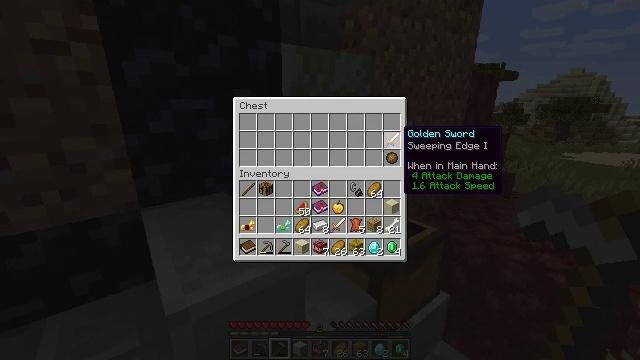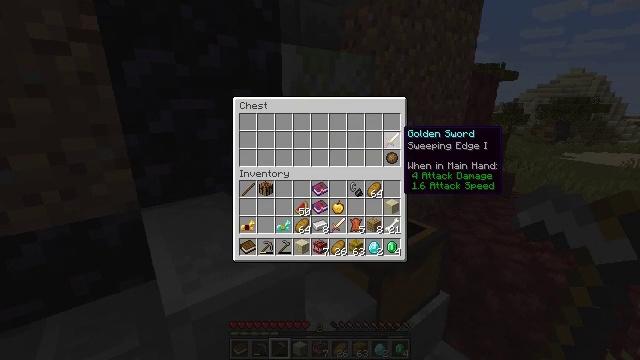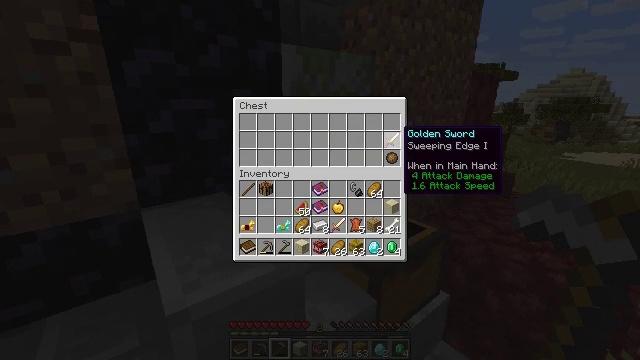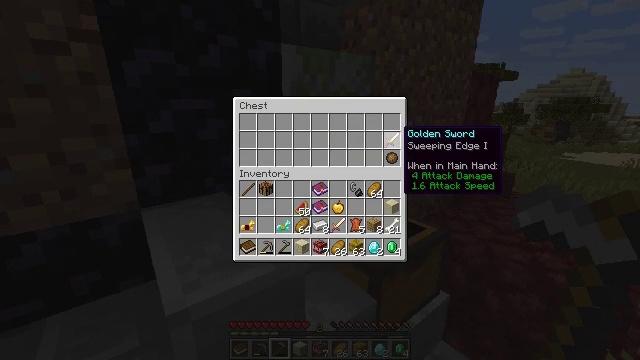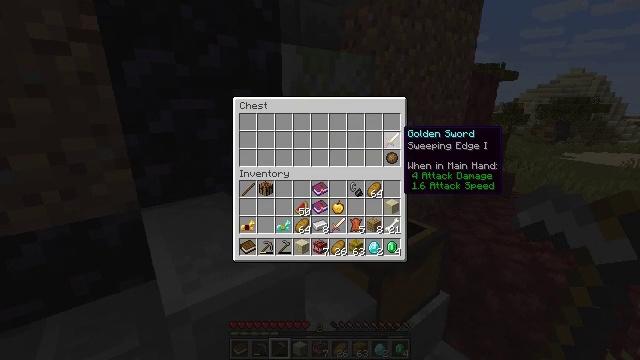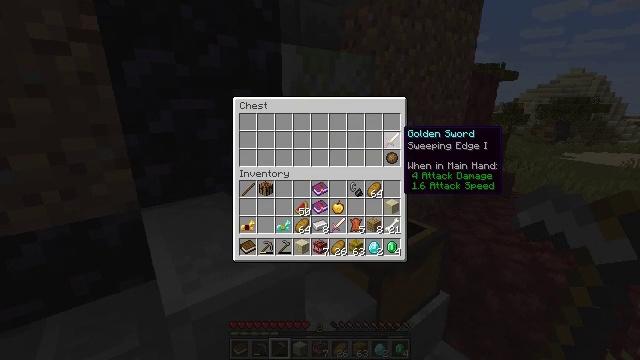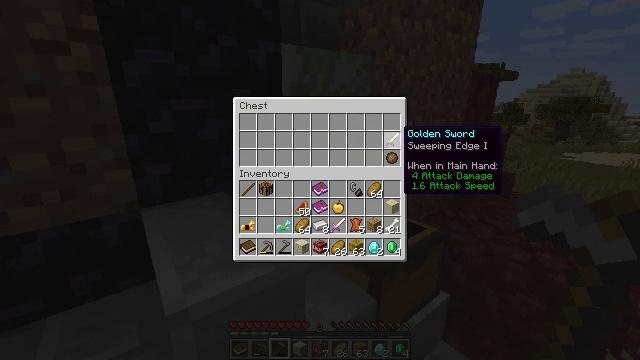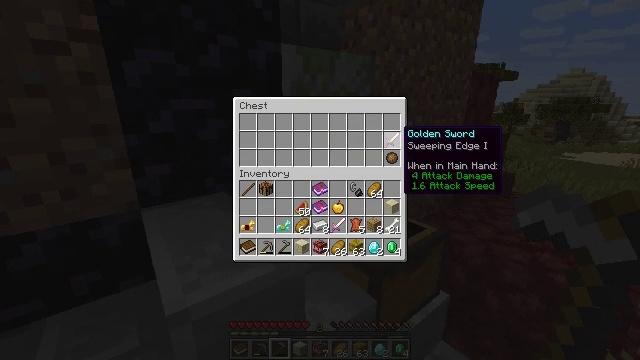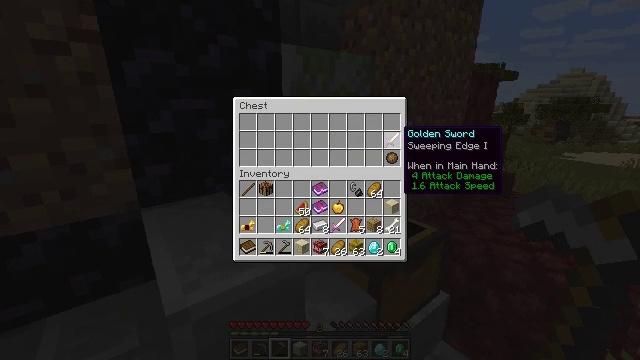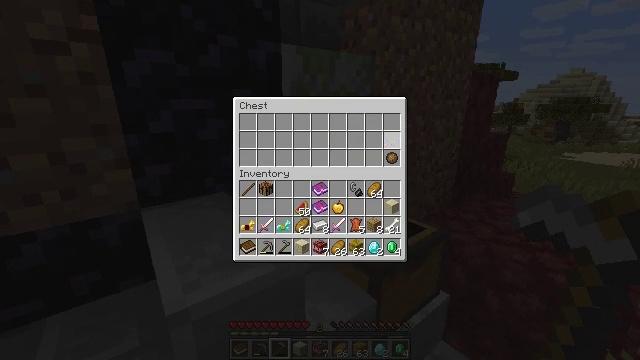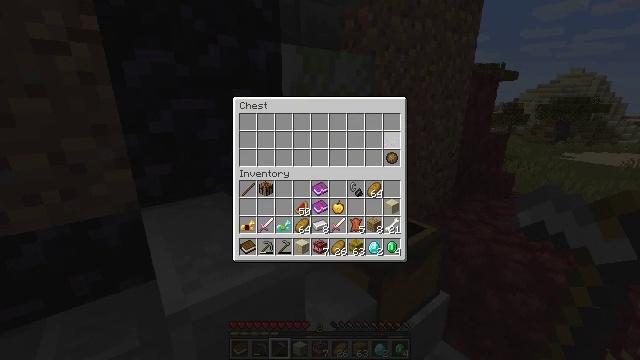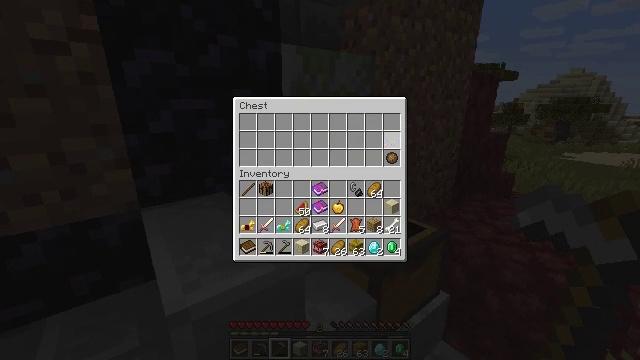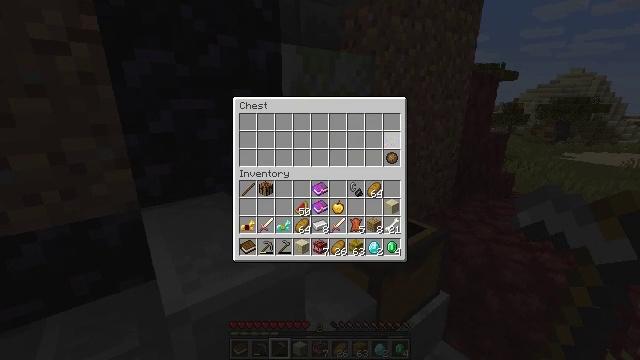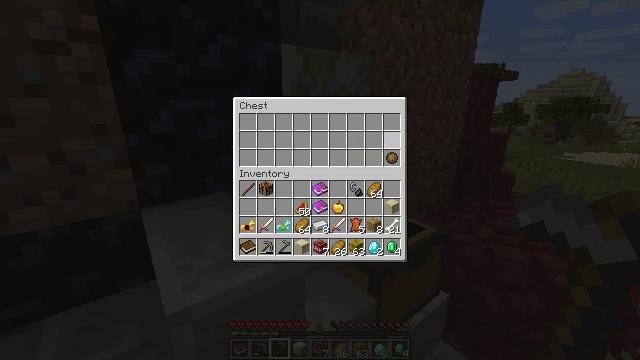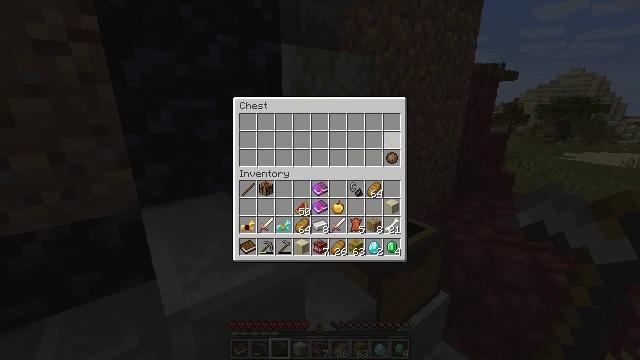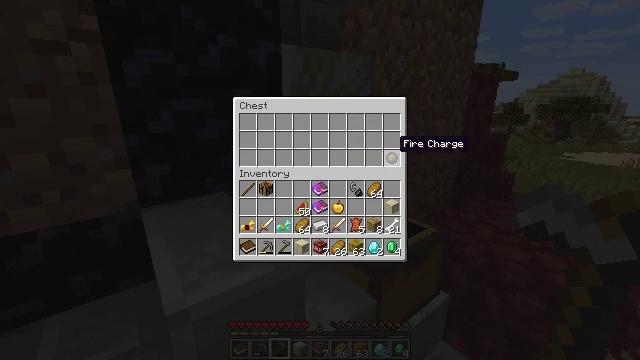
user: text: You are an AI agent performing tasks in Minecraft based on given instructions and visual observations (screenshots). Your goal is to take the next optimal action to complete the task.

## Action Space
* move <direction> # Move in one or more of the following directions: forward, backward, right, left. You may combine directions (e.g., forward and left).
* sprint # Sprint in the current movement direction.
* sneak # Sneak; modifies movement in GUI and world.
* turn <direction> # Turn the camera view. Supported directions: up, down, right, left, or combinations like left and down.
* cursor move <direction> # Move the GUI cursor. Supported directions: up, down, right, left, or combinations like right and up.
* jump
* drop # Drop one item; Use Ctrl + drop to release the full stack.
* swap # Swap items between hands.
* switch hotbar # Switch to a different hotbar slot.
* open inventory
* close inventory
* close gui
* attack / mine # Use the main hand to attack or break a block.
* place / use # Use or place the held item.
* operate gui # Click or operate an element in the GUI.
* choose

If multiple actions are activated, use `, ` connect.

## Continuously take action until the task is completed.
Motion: motion action
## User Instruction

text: Attack the ground to gather dirt.
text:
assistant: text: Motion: sneak
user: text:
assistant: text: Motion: sneak
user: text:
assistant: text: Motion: sneak
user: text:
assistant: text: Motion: sneak
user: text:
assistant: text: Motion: sneak
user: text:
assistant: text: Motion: sneak
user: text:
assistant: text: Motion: sneak
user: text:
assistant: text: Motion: sneak
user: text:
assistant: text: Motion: sneak, operate gui
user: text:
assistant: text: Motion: sneak, operate gui
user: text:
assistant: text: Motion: sneak, operate gui
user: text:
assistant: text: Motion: sneak, operate gui
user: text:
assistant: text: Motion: sneak
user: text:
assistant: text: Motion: sneak
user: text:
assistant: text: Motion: sneak
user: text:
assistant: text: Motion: sneak
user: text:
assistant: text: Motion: sneak
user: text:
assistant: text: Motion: sneak, operate gui
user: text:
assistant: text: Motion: sneak, operate gui
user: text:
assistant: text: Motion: sneak, operate gui
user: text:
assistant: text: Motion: sneak
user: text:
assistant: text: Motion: sneak
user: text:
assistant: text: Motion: sneak
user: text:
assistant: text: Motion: cursor move left, close inventory
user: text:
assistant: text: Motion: turn left, close inventory
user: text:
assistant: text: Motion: turn left, close inventory
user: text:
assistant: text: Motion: turn left
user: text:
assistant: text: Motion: turn left
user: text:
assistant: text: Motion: no_op
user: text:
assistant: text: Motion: move forward